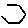
Label: hexagon